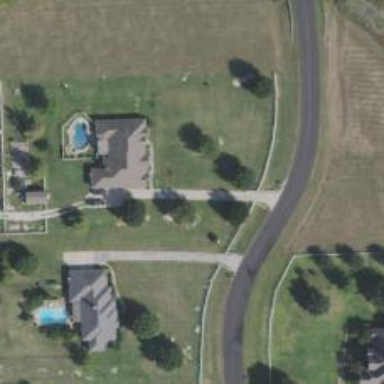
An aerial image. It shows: Driveway.